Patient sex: M
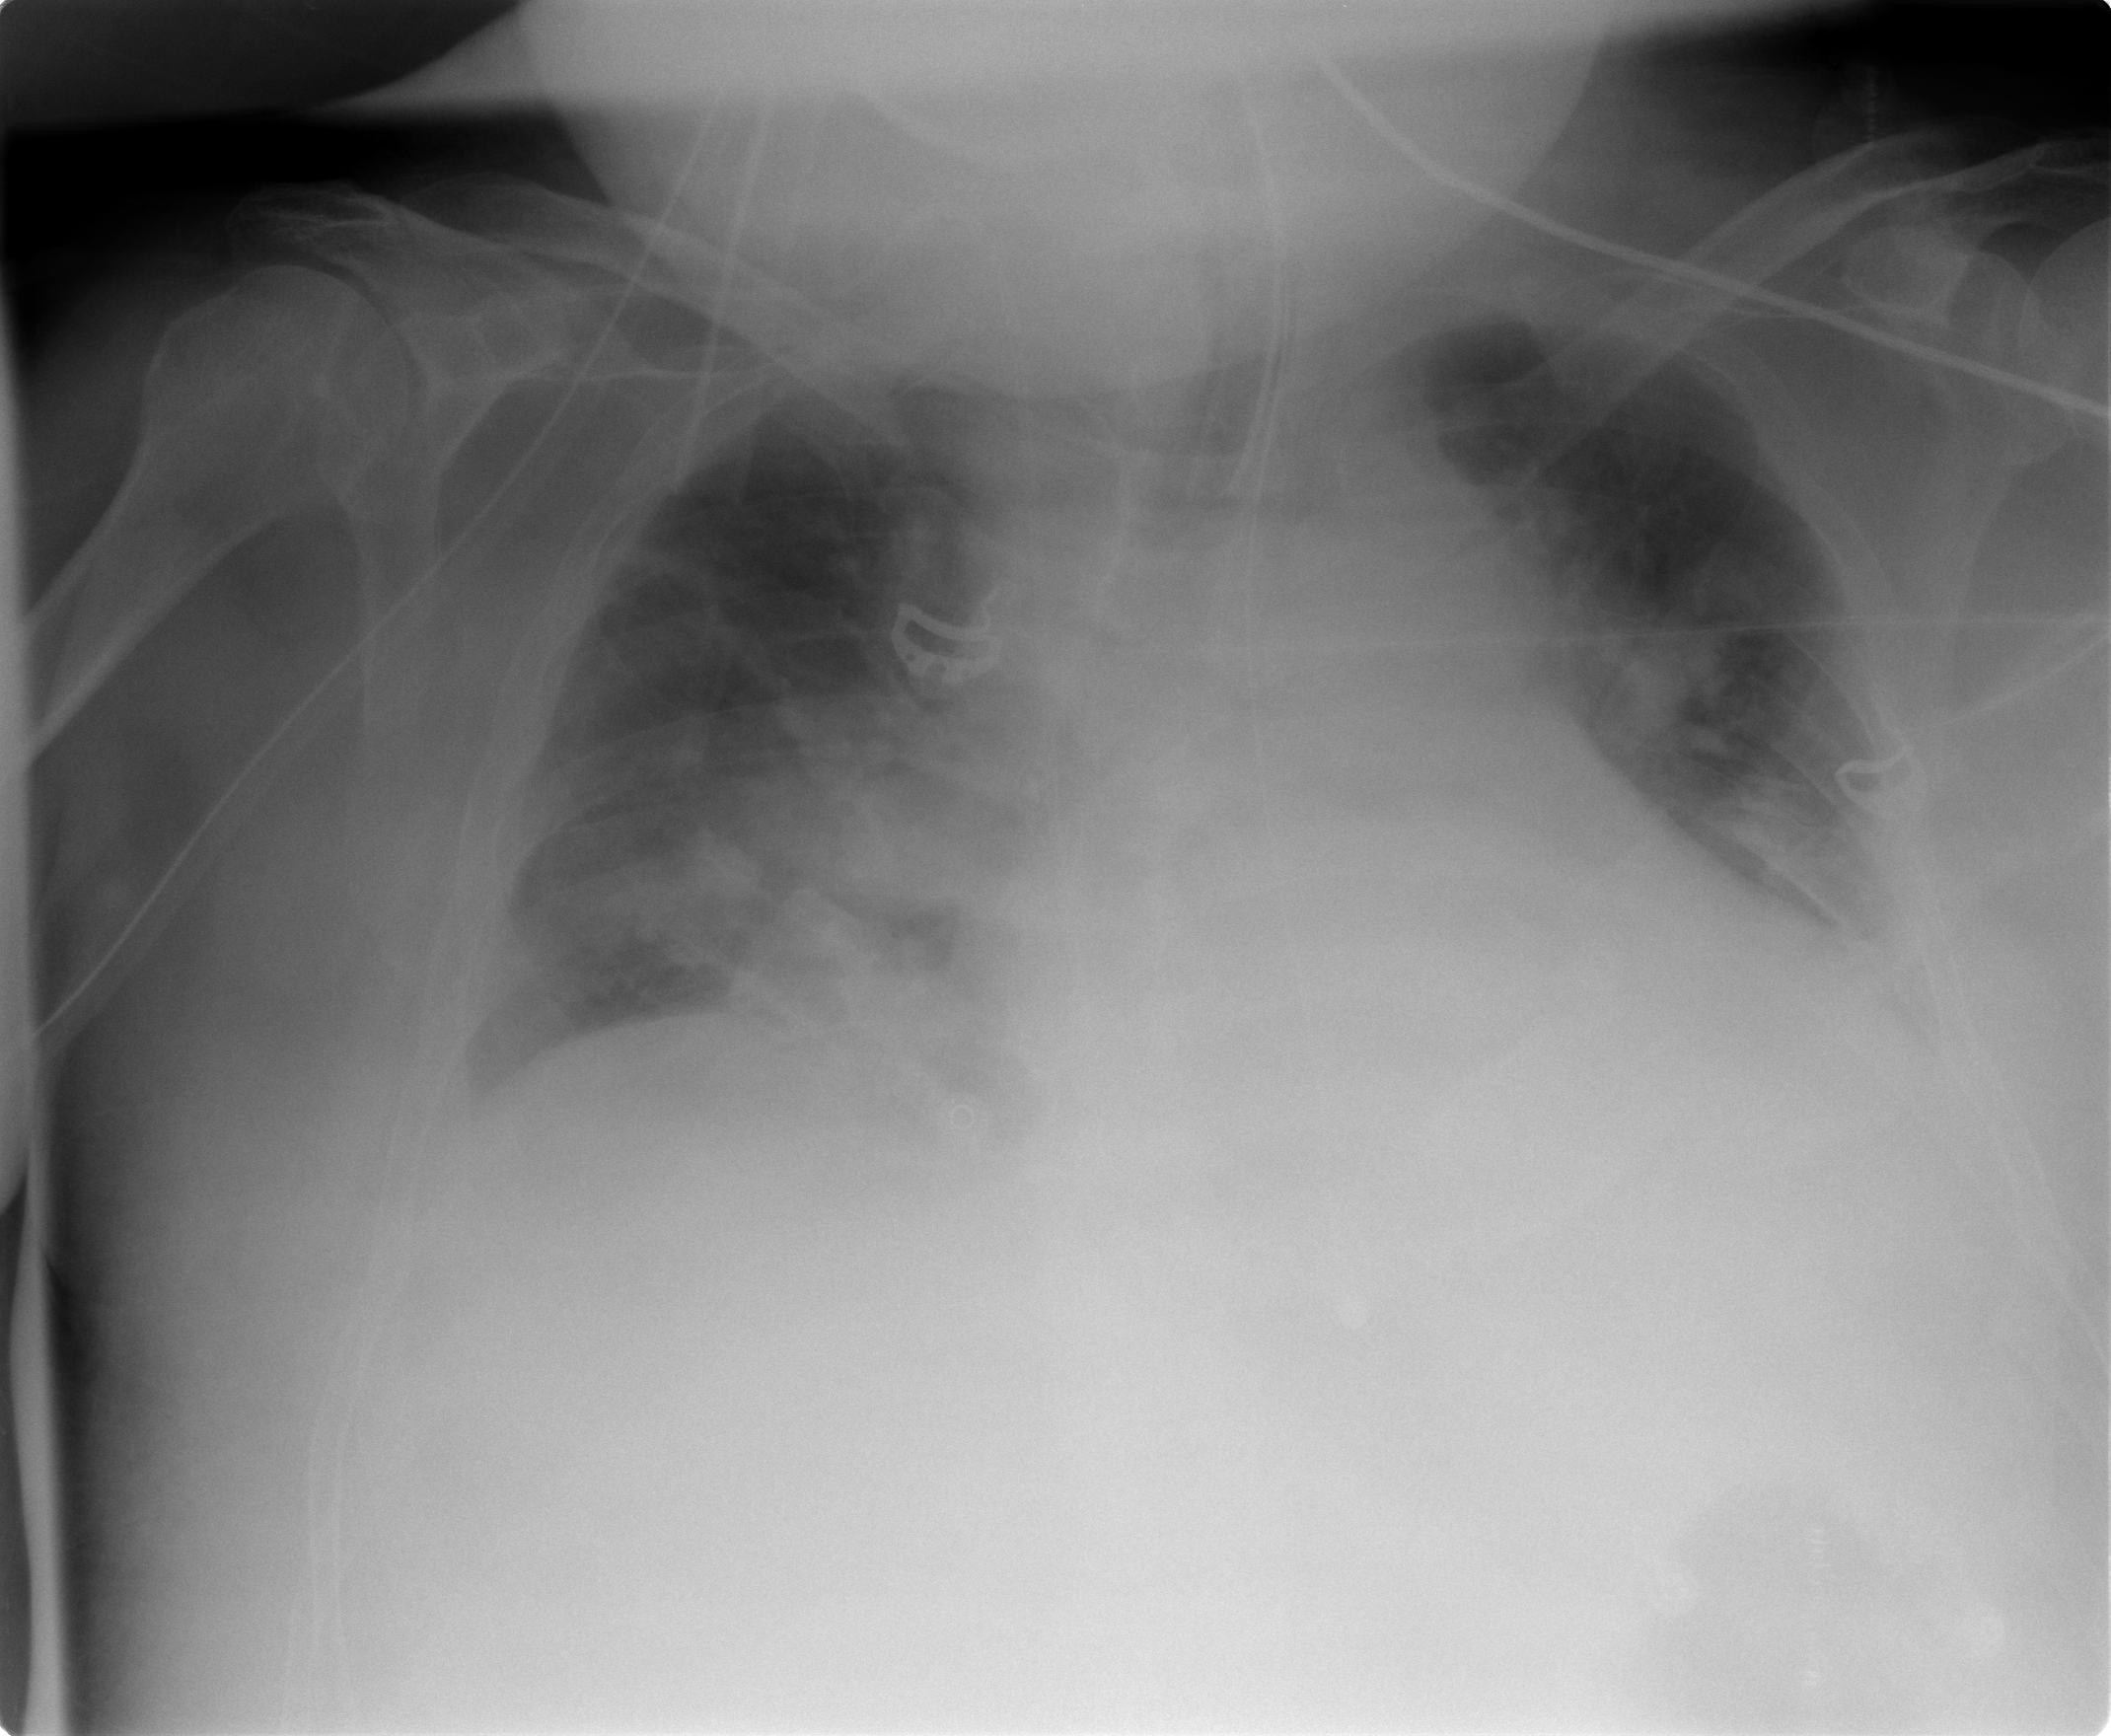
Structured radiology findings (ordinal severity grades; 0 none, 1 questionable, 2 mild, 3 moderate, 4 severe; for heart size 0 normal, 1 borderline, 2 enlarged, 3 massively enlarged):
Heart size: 2
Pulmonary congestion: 2
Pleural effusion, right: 1
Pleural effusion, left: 1
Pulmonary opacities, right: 2
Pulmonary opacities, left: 2
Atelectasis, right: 2
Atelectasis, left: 2